Question: I've a 'RelativeLayout' whith the visibility set to 'GONE. when I do certain things, the visibility is set to'VISIBLE'and the layout is displayed. The problem is that it should overlap the other contents of the activity, but it's not, I can see the element of the layout but also the activity contents (see the image)
I want the overlapping layout to be opaque.
I've tried to set the backgroud to a color (tried with both ARGB and RGB) and set the alpha (which should be the same as the ARGB) but id doesn't work. any idea?
here is the xml:
'''
<RelativeLayout
android:layout_width="match_parent"
android:layout_height="match_parent"
android:layout_margin="10dp"
android:id="@+id/doc_main_aivalability_panel"
android:visibility="gone"
android:background="@color/appBackground">
<Button
android:layout_width="wrap_content"
android:layout_height="wrap_content"
android:id="@+id/doc_main_aivalability_save"
android:text="salva"
android:layout_alignParentBottom="true" />
<ListView
android:layout_width="match_parent"
android:layout_height="fill_parent"
android:id="@+id/doc_main_aivalability_list"
android:layout_above="@id/doc_main_aivalability_save"
android:background="@color/appBackground"/>
</RelativeLayout>
<CalendarView
android:layout_width="match_parent"
android:layout_height="250dp"
android:id="@+id/doc_main_availability_calendar"/>
'''
the color I am using:
'''
<color name="appBackground">#FFF2F2F2</color>
'''
and a screenshot:

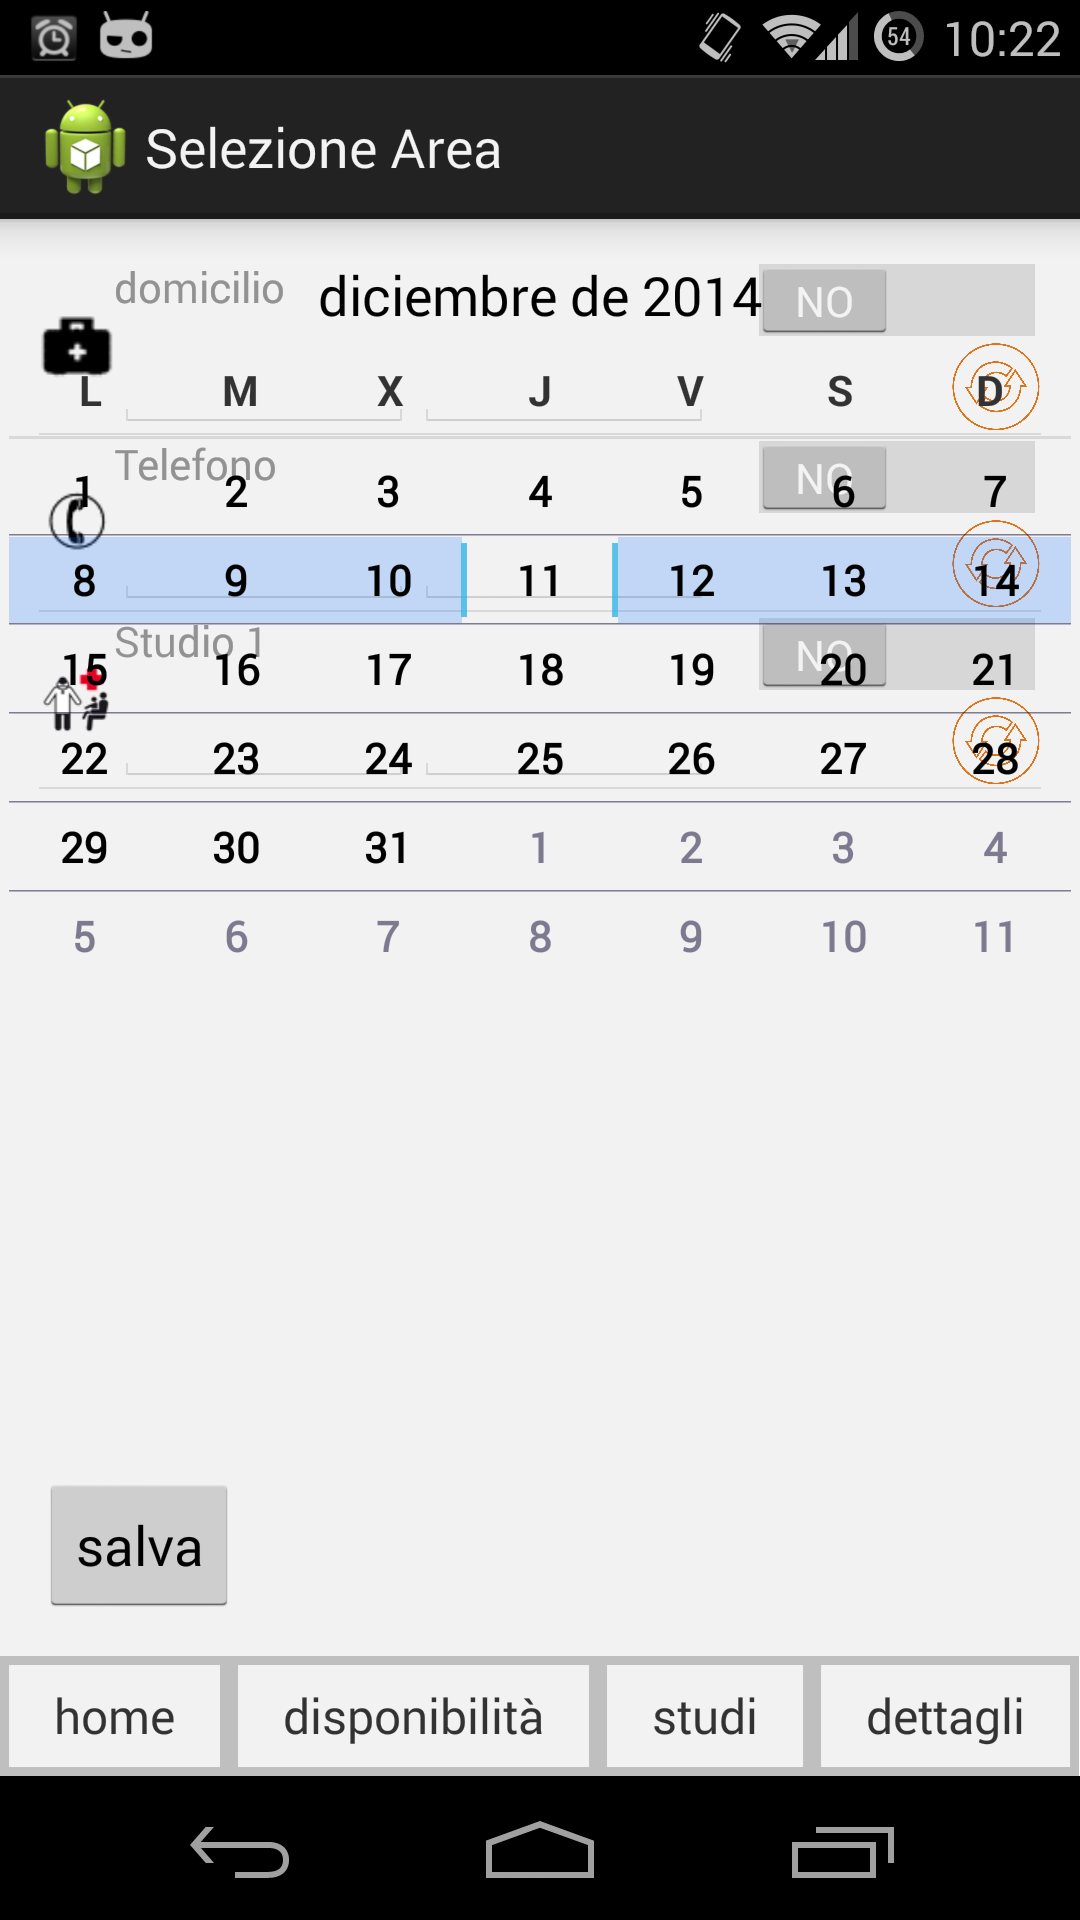
Answer: Swap RelativeLayout and CalendarView in xml
Because the tree is traversed in-order, this means that parents will be drawn before (i.e., behind) their children, with siblings drawn in the order they appear in the tree.
<URL>